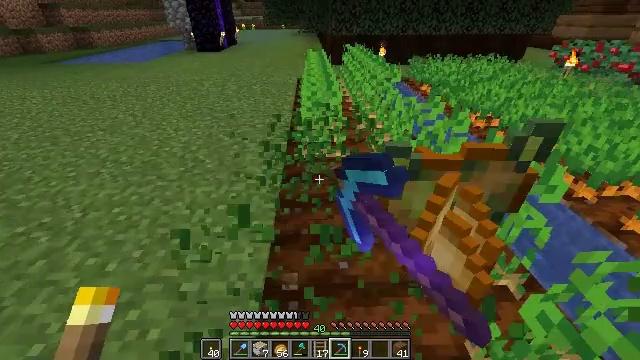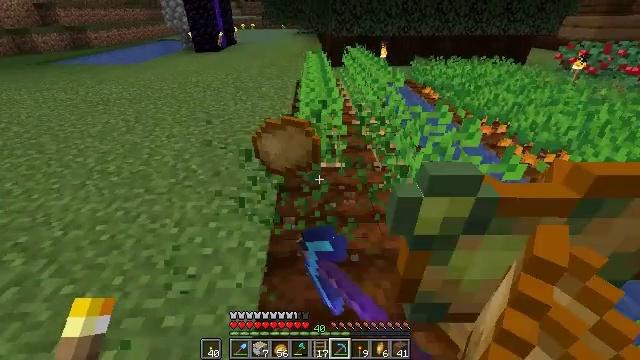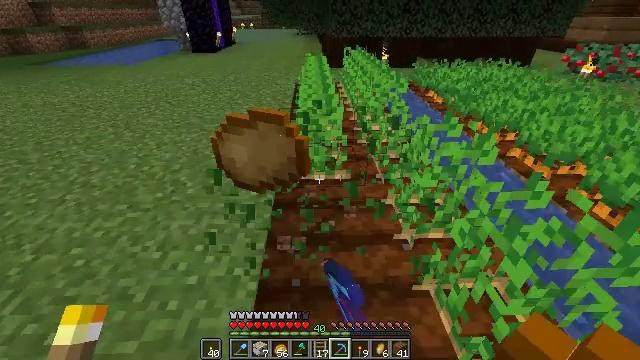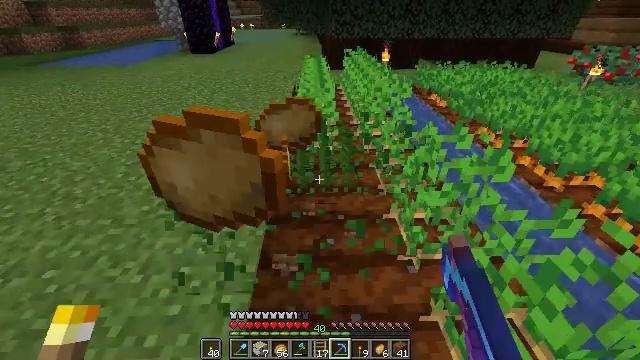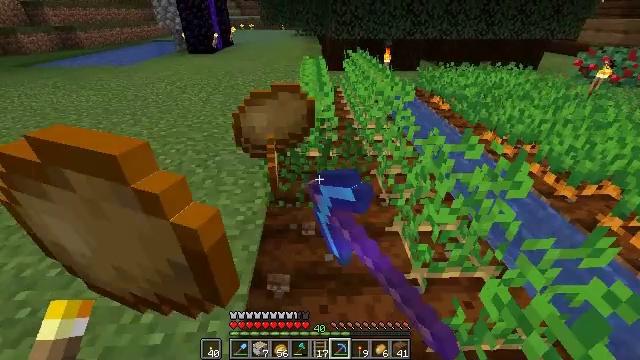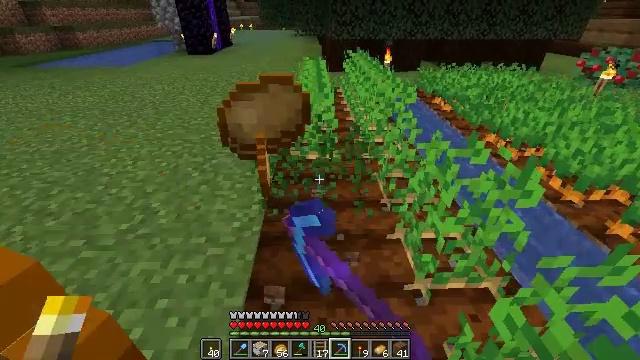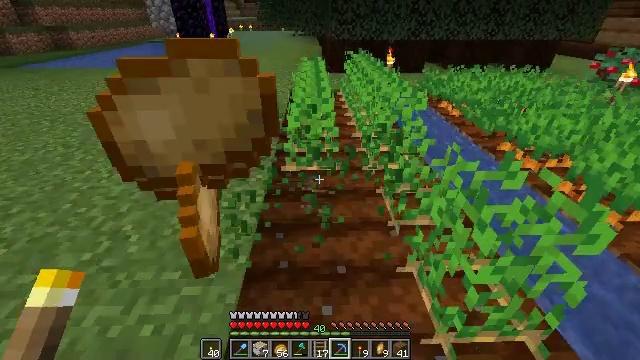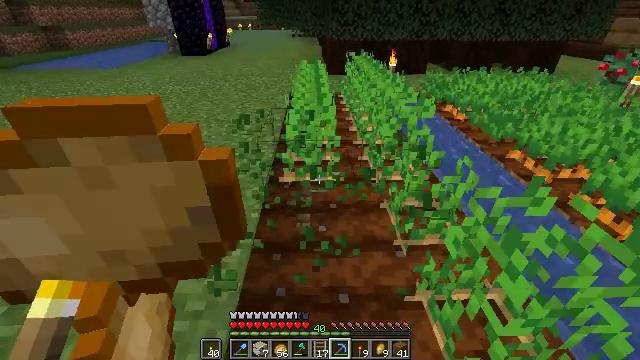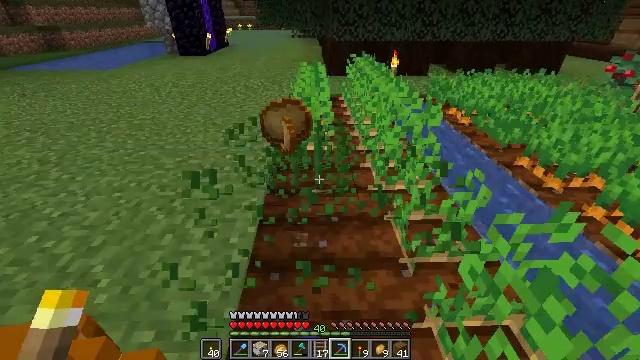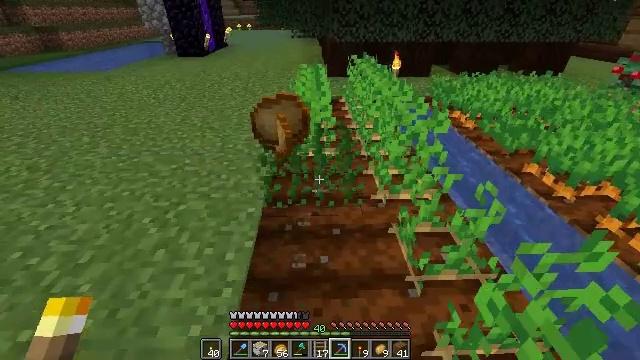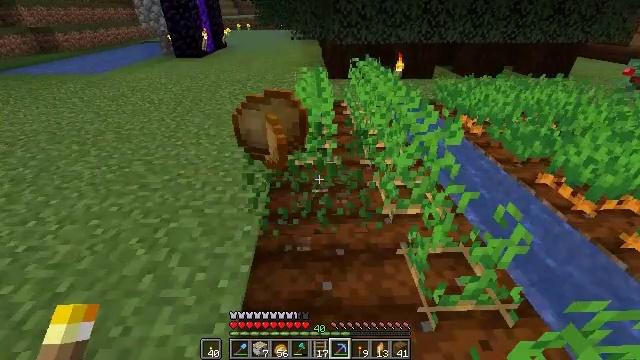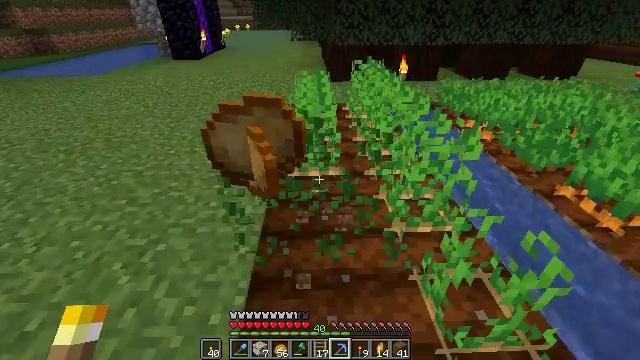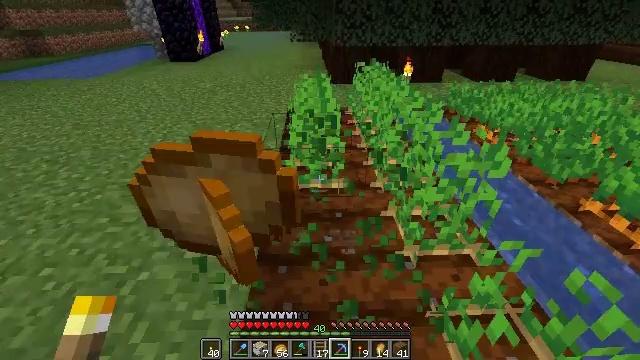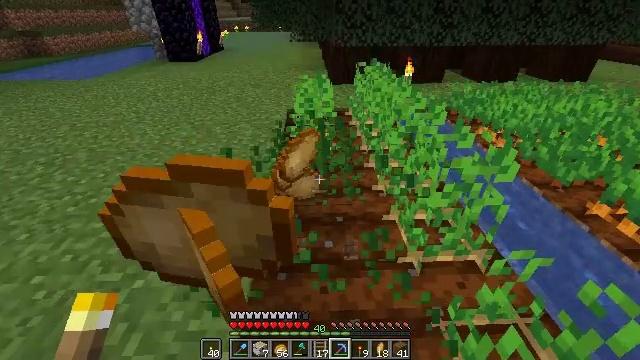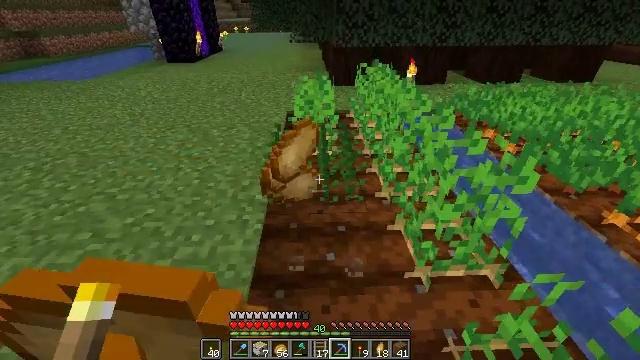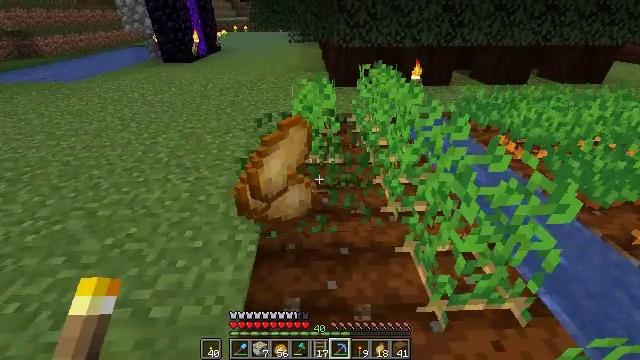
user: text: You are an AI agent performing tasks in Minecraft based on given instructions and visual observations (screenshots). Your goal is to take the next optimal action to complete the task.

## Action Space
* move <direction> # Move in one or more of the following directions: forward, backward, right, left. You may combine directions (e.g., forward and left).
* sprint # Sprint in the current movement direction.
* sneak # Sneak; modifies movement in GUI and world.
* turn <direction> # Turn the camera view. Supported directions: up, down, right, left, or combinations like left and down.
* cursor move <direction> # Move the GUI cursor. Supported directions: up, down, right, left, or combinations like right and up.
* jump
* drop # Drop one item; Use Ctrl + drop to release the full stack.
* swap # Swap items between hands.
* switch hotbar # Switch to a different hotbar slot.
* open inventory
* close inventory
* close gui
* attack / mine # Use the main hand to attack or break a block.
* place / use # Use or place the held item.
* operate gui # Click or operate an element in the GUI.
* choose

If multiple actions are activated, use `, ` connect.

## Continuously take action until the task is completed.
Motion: motion action
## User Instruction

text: Dig up potatoes from the soil.
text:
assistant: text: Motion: move forward, attack / mine
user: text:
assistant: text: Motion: move forward, attack / mine
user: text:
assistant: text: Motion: move forward, attack / mine
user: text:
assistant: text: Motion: move forward, attack / mine
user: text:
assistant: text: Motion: move forward
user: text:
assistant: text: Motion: move forward, attack / mine
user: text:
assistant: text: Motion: move forward, attack / mine
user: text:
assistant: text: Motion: move forward, attack / mine
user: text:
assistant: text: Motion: move forward, attack / mine
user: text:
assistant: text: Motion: move forward, attack / mine
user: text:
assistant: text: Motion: move forward, attack / mine
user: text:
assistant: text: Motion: move forward
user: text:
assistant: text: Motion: move forward, attack / mine
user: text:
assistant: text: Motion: move forward, attack / mine
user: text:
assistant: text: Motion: move forward
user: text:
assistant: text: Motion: move forward, attack / mine
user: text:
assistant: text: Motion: move forward, attack / mine
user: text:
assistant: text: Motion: move forward
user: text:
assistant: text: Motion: move forward, attack / mine
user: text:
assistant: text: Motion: move forward, attack / mine
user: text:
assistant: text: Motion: move forward, attack / mine
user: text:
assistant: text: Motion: move forward, attack / mine
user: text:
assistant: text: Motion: move forward, attack / mine
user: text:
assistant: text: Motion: move forward, attack / mine
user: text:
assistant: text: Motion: move forward
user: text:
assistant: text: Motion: move forward
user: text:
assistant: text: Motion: move forward, turn right
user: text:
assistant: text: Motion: move forward, turn right and down
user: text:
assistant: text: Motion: move forward, turn right and down
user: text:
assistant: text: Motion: move forward, turn right and down